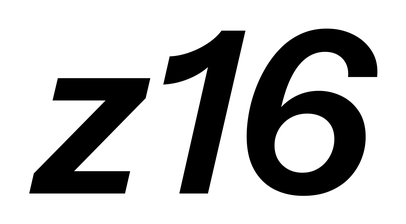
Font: InstrumentSans-Italic_SemiBold_Italic